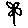
Label: flower